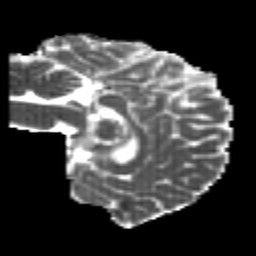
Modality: MD
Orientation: sagittal
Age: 22
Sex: male
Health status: healthy
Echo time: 0.074 s